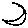
Label: moon